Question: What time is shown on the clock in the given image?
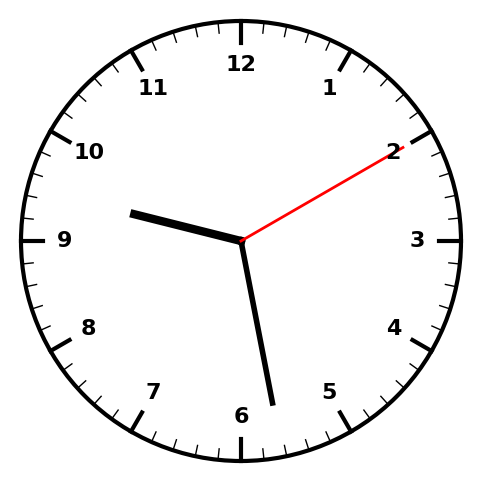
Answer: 09:28:10